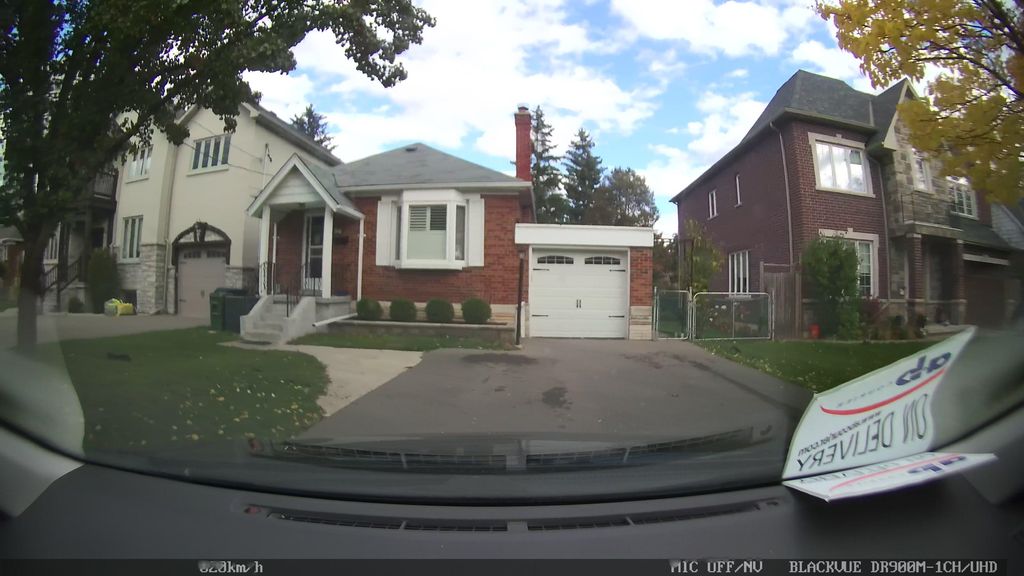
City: toronto